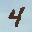
Label: 4